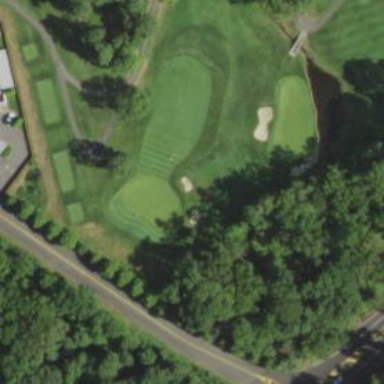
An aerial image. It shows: View of golf hole.